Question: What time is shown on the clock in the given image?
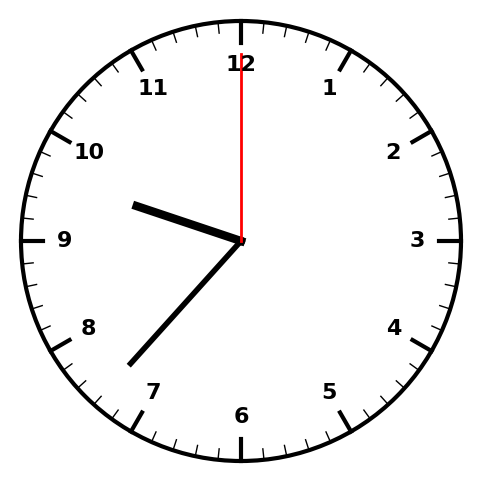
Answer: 09:37:00